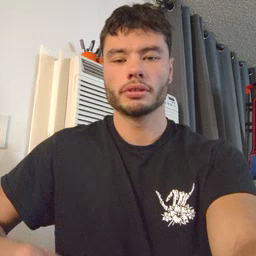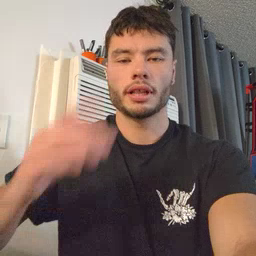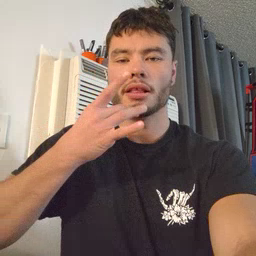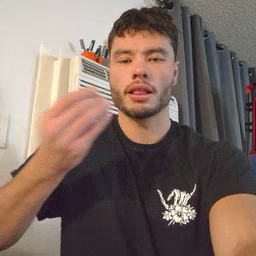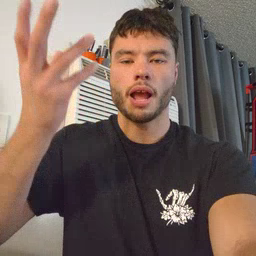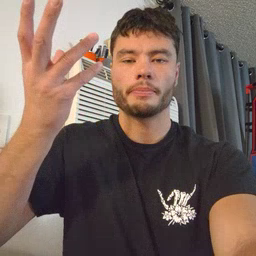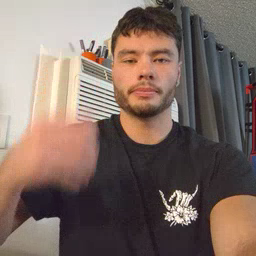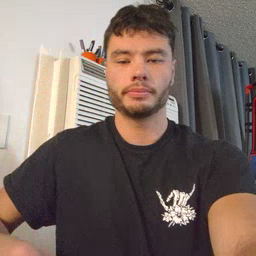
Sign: lamp